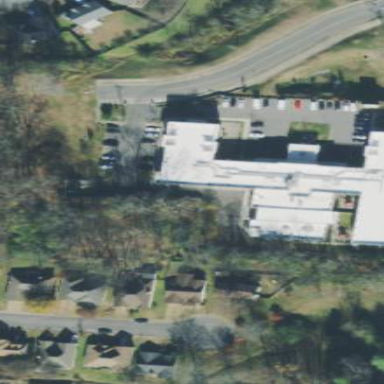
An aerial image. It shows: Nursing home building.